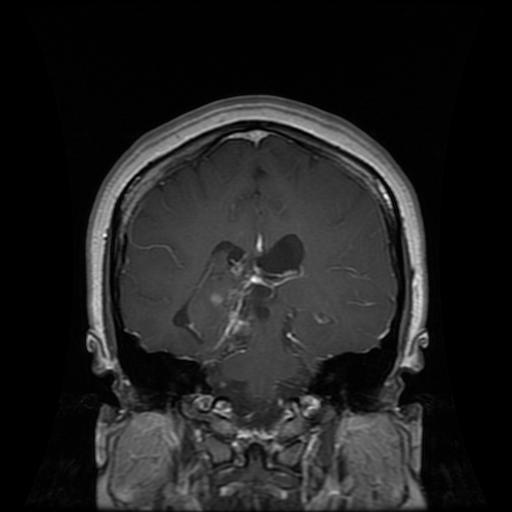
Label: glioma